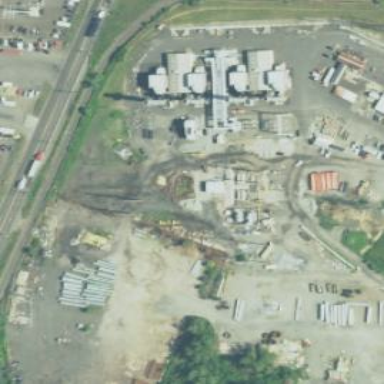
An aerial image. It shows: Power substation.